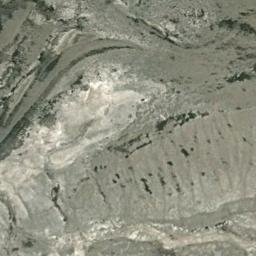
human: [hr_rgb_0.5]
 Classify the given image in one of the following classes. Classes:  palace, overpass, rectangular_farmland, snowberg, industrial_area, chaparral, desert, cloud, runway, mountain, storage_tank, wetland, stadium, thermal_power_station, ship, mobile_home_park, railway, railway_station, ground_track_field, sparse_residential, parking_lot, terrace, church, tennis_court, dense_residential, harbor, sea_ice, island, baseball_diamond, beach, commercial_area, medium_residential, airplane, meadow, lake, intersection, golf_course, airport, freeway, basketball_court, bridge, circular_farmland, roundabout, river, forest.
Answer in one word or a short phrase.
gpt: desert